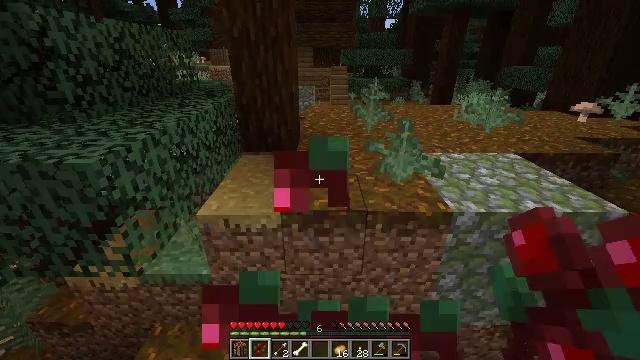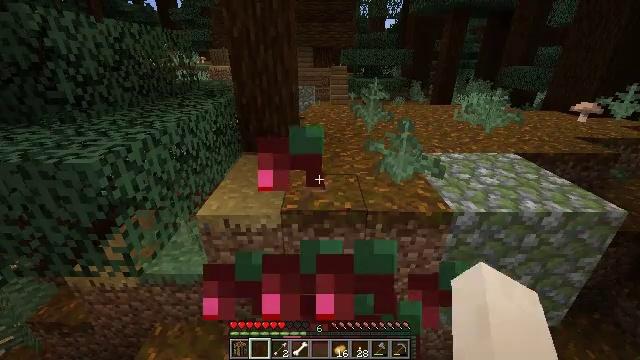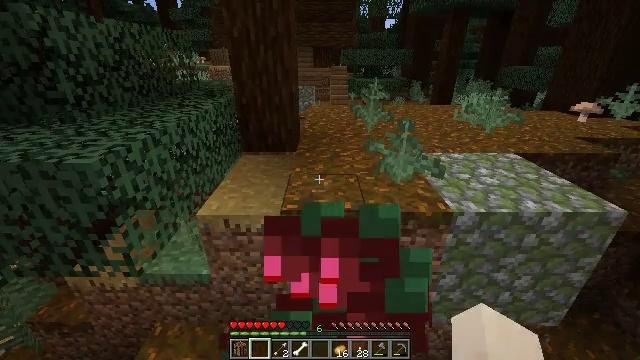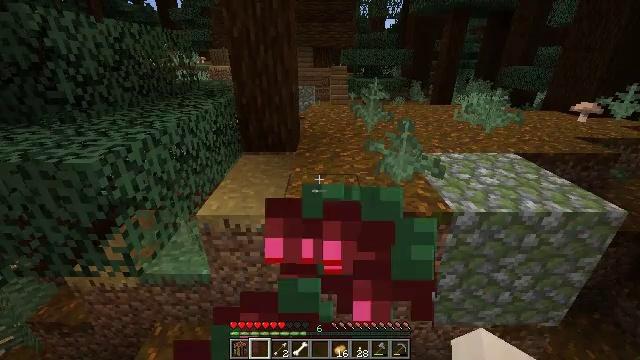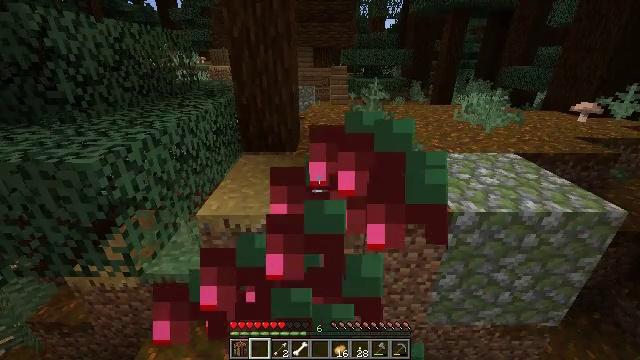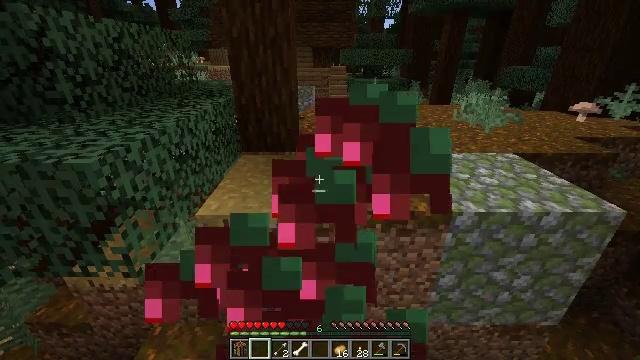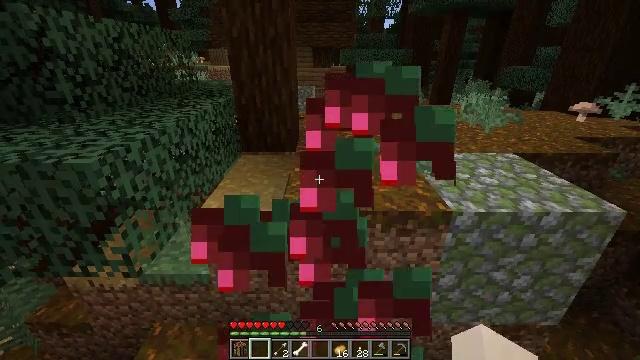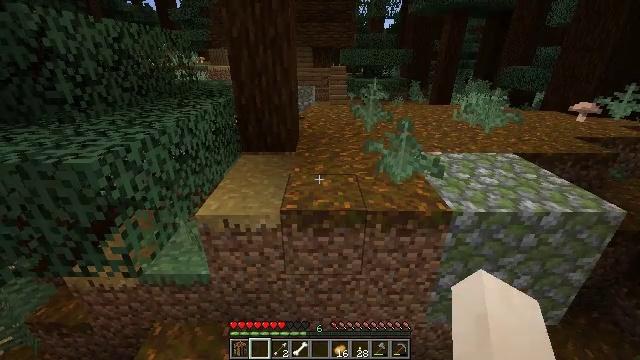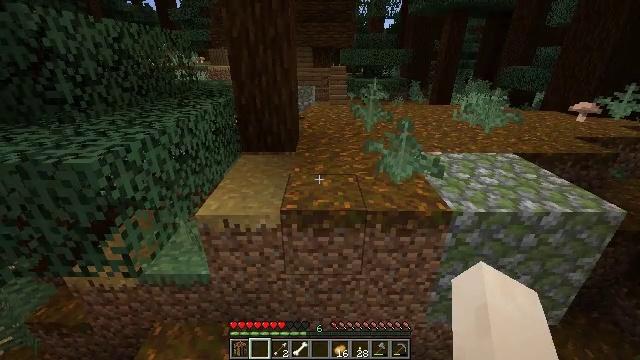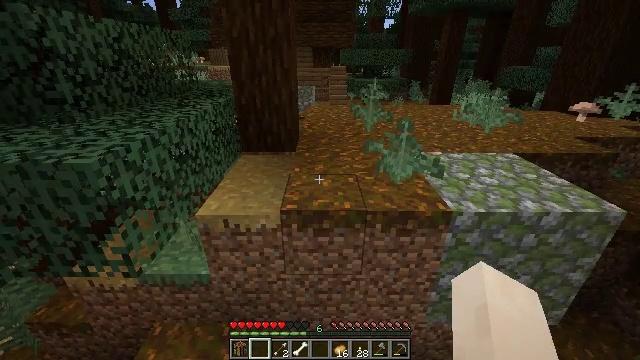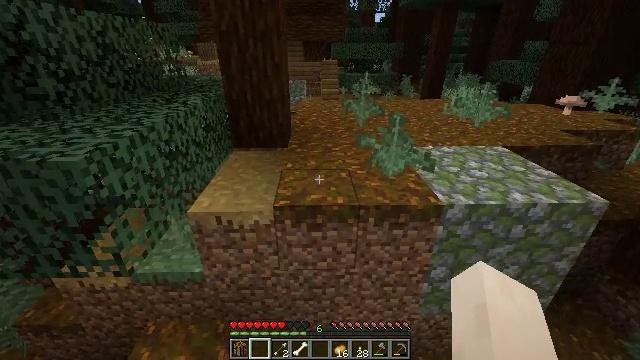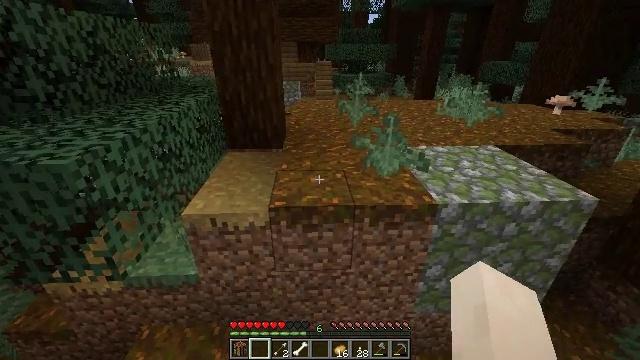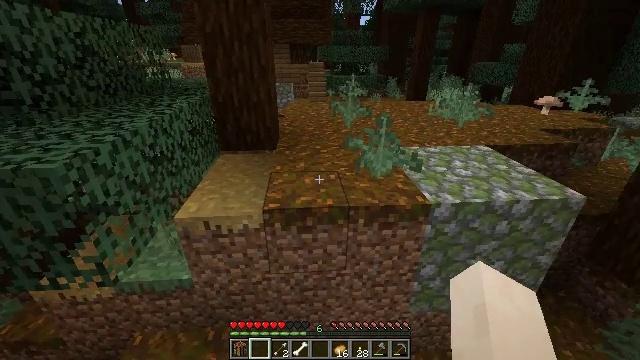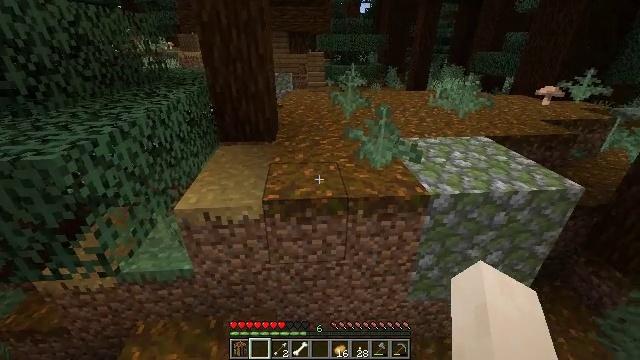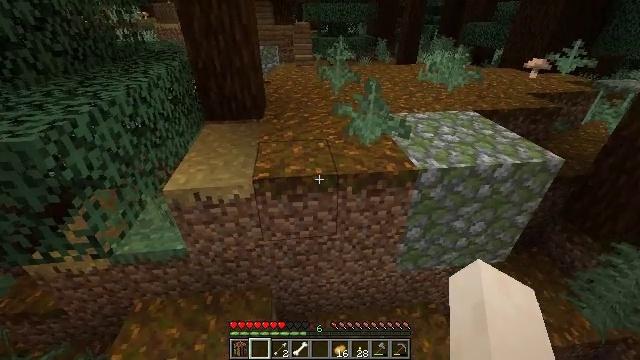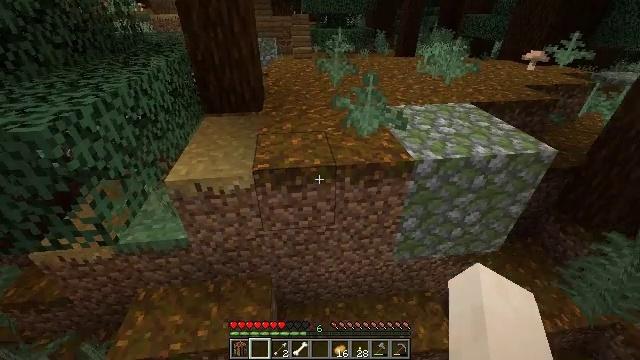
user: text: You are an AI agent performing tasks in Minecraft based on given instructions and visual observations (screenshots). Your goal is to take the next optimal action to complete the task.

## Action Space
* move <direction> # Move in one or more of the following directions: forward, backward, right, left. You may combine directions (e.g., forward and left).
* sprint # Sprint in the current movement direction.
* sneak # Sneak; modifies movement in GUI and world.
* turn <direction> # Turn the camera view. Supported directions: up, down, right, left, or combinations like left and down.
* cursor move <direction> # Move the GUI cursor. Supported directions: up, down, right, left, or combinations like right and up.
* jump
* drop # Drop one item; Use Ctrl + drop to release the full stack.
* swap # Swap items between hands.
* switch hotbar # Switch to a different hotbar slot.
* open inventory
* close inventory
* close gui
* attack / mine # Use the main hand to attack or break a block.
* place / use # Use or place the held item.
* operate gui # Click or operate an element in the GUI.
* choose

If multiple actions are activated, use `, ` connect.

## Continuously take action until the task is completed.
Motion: motion action
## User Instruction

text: Pick up the brown mushroom.
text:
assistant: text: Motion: use / place
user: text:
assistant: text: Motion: use / place
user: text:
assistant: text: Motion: use / place
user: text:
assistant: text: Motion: use / place
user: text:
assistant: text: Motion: use / place
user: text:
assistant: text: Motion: use / place
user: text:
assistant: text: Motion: use / place
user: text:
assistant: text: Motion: use / place
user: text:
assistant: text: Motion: use / place
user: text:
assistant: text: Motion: turn right and down, use / place
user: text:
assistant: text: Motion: turn right, use / place
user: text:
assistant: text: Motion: turn right
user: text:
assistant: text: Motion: turn down
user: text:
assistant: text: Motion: move back, turn right and down
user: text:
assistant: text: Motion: move back, turn down
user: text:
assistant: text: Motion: move back, turn down
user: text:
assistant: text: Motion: move back, turn down
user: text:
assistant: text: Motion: turn right and down
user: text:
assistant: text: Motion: no_op
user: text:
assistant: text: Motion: no_op
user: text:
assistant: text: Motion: no_op
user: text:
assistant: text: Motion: no_op
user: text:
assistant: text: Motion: move forward
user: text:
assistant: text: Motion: move forward, turn up
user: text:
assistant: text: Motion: move forward, turn up
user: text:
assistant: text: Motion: move forward, turn right and up
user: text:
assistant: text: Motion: move forward, turn up
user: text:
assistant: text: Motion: move forward, turn up
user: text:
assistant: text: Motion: move forward, turn up
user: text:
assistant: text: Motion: move forward, sprint, turn up, jump